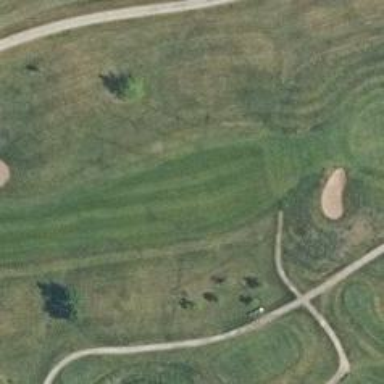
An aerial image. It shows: Golf hole.